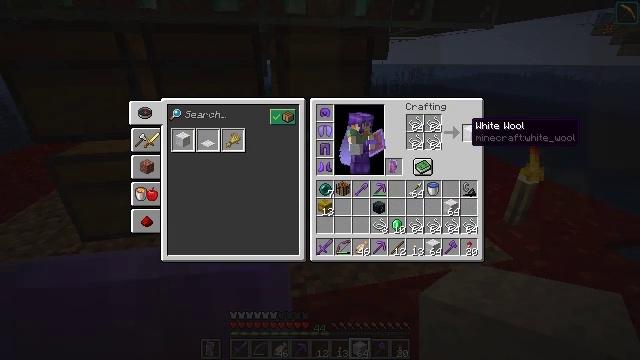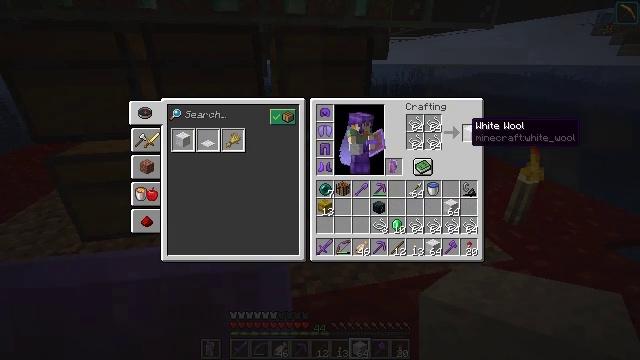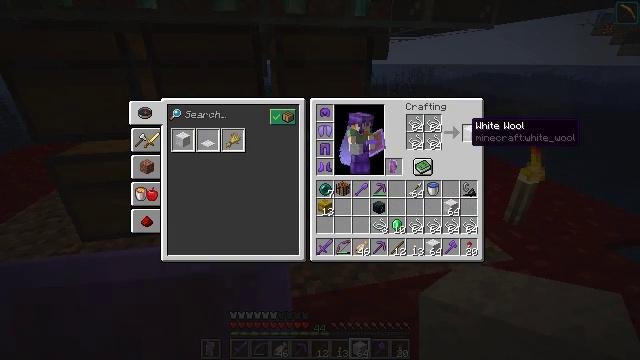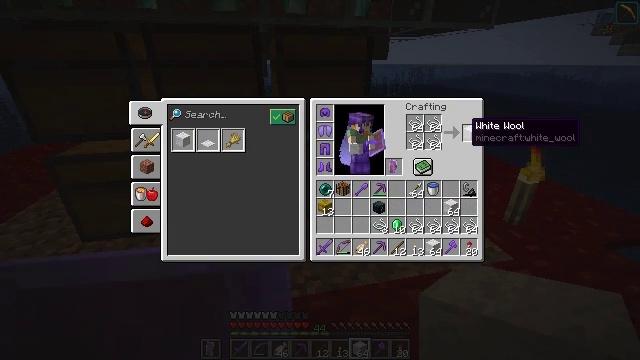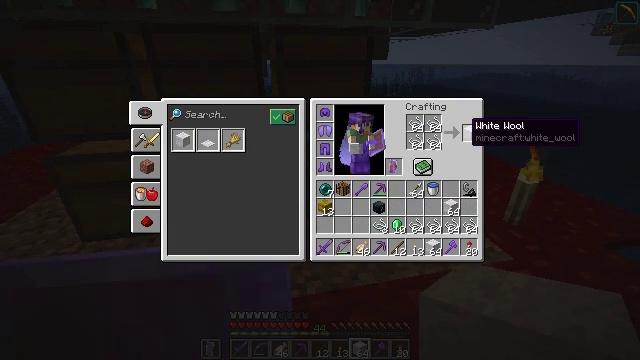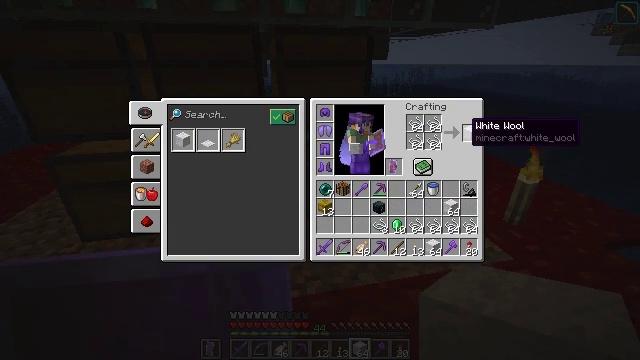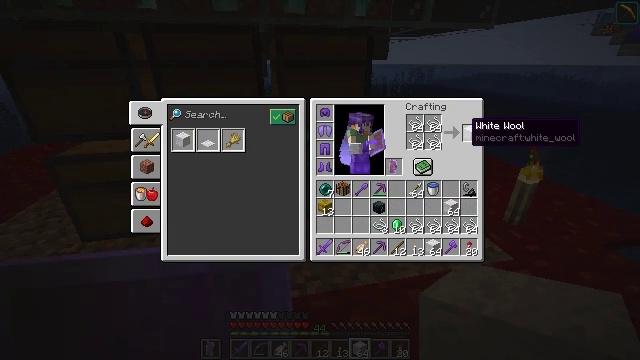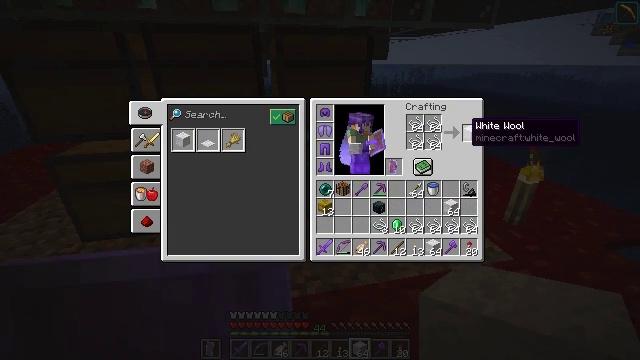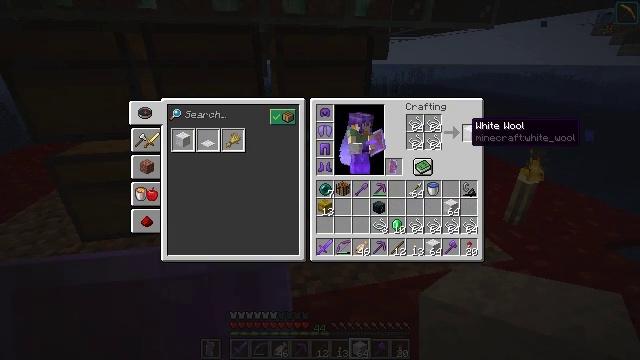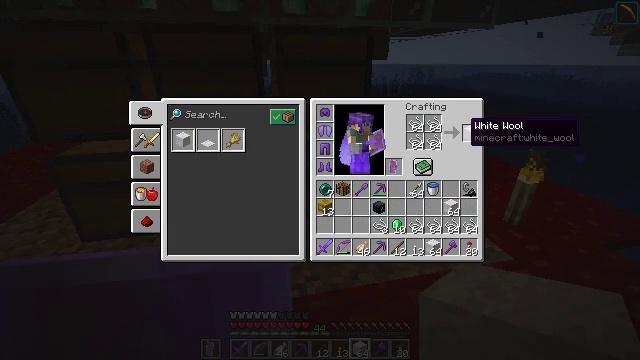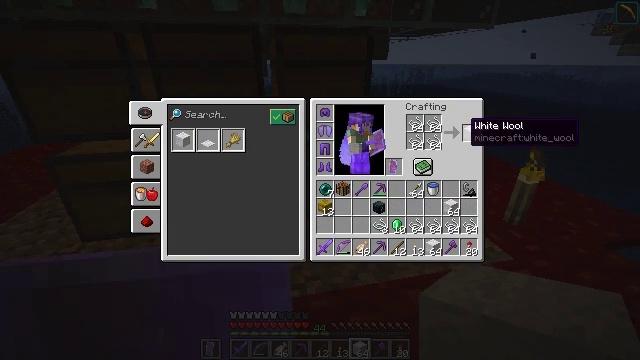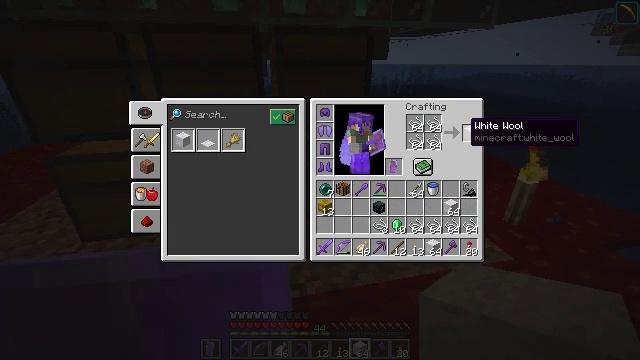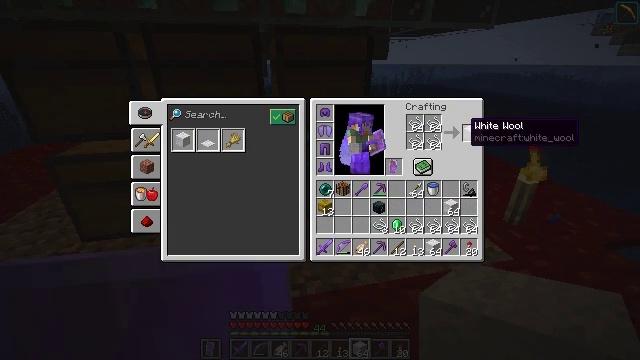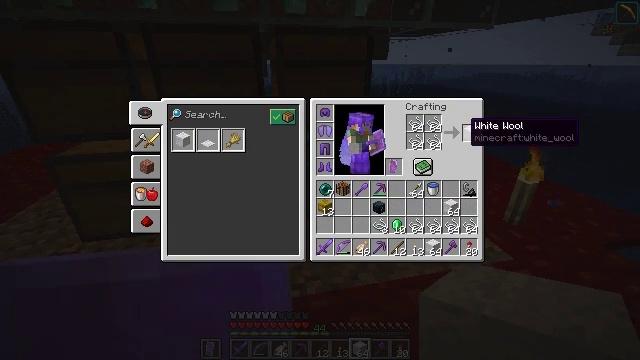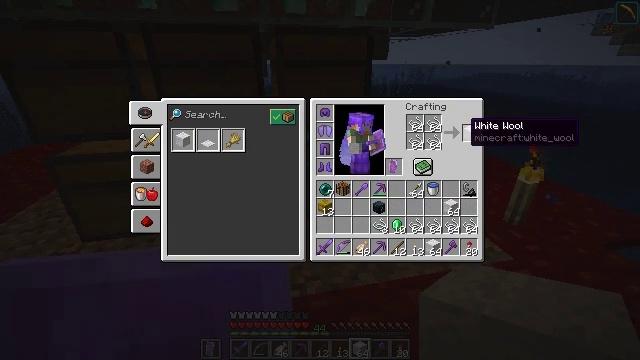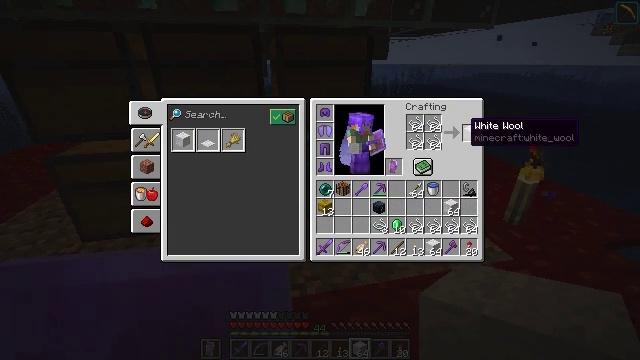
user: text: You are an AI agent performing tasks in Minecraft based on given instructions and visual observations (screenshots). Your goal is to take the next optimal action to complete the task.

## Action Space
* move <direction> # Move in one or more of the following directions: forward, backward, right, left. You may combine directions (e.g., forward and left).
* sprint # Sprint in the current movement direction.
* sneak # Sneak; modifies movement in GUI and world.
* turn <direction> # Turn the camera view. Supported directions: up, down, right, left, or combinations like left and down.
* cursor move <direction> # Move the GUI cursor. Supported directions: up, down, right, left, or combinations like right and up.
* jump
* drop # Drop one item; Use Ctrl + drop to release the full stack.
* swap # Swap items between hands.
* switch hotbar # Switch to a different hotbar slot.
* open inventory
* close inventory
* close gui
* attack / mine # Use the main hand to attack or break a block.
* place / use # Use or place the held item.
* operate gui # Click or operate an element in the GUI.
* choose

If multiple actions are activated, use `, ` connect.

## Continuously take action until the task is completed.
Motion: motion action
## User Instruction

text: Transform string into white wool in the crafting table.
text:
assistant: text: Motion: sneak
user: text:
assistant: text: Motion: sneak
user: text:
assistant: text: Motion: sneak
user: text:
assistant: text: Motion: sneak
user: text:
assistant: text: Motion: sneak
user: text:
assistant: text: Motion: sneak
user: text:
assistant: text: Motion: sneak
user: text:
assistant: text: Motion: sneak
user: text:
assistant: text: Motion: sneak
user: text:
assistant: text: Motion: sneak
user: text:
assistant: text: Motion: sneak
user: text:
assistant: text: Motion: sneak
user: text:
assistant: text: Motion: sneak
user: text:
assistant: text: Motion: sneak
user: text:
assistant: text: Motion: sneak
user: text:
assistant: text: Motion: sneak
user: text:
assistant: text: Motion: sneak
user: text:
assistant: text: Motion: sneak
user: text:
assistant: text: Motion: sneak
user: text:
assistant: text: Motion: sneak
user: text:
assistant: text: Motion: sneak, attack / mine
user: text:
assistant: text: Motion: sneak, attack / mine
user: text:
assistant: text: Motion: sneak, attack / mine
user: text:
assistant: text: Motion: sneak, attack / mine
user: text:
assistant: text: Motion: sneak, attack / mine
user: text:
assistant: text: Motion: sneak, turn left and down
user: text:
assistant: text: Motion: sneak, turn left and down
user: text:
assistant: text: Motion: sneak, turn left and down
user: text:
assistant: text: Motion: sneak, turn left
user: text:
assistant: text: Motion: sneak, turn left